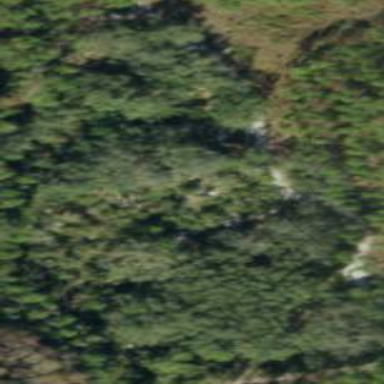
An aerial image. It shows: Mixed leaf woodland.